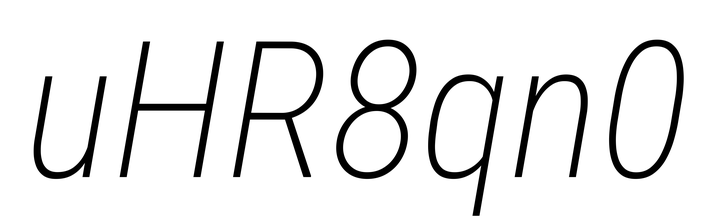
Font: Roboto-Italic_Condensed_ExtraLight_Italic